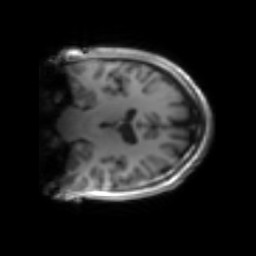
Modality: inplaneT1
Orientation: coronal
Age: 21
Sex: male
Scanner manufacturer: siemens
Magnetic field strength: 3 T
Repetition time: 1.2 s
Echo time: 0.00251 s